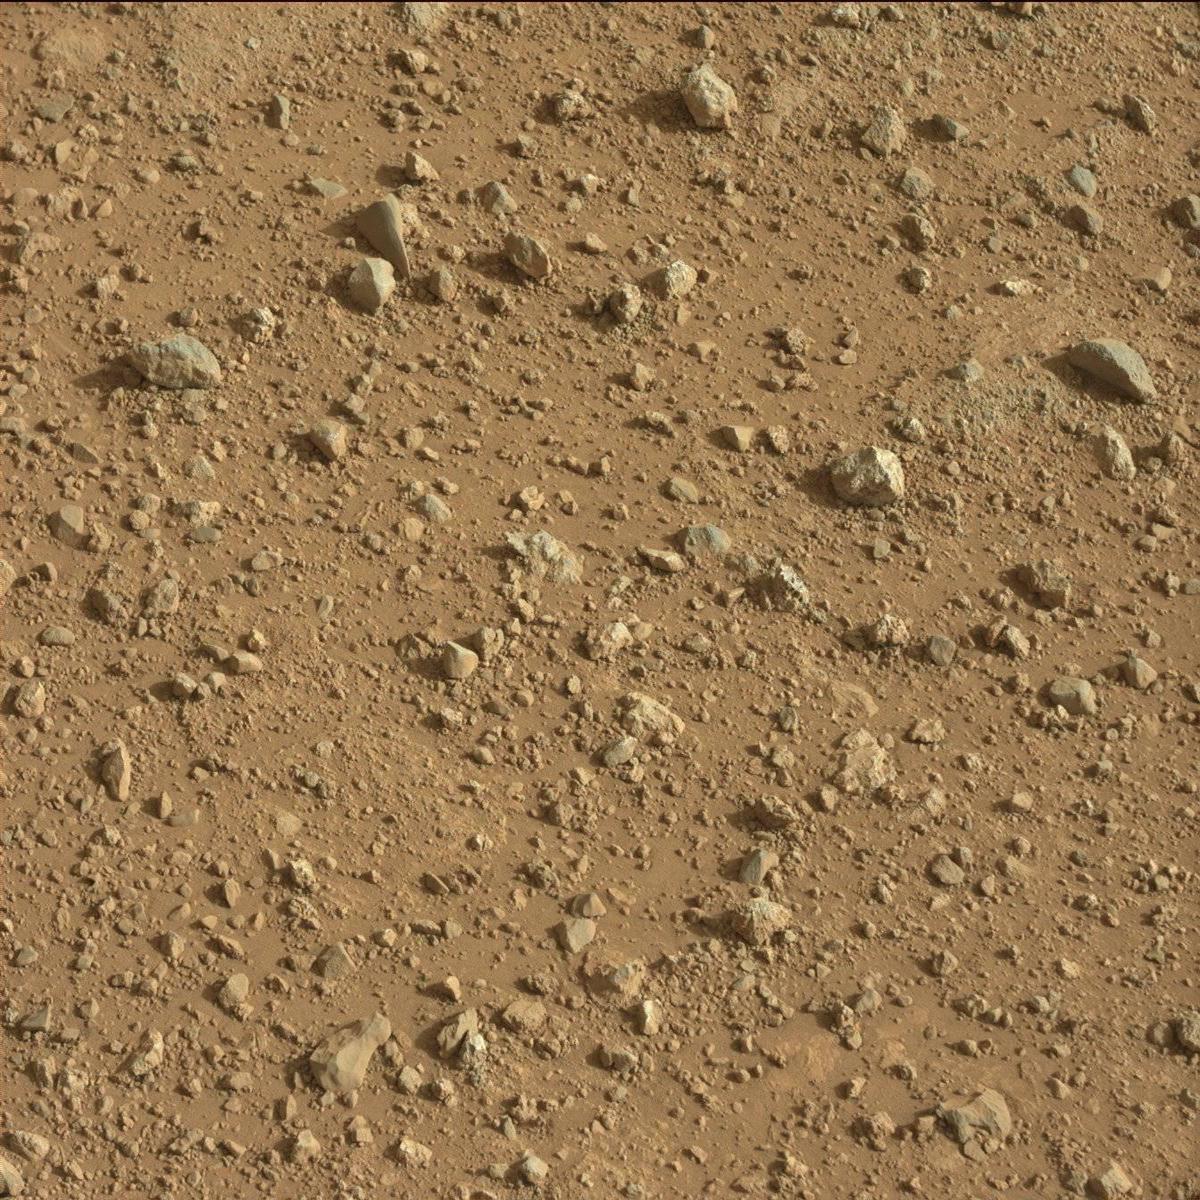
Terrain classes present: Bedrock, Rock, Sand / Soil